Question: I want to make my TextArea's background opaque. I'm using swing gui forms at netbeans.
I want to overlap the instructions infront of the image (<URL>.
Can you help me figure out what the problem is?

here's the code:
'''
import java.awt.Color;
import javax.swing.ImageIcon;
import javax.swing.JFrame;
public class About extends javax.swing.JDialog {
public About(JFrame owner) {
super(owner, true);
initComponents();
setSize(500, 500);
setLocation(300, 120);
getContentPane().setBackground(Color.getHSBColor(204, 204, 255));
jLabel1.setIcon(new ImageIcon("HangmanStartlight.jpg"));
}
@SuppressWarnings("unchecked")
// <editor-fold defaultstate="collapsed" desc="Generated Code">
private void initComponents() {
jTabbedPane1 = new javax.swing.JTabbedPane();
jLayeredPane1 = new javax.swing.JLayeredPane();
jLabel1 = new javax.swing.JLabel();
jScrollPane1 = new javax.swing.JScrollPane();
jTextArea1 = new javax.swing.JTextArea();
setDefaultCloseOperation(javax.swing.WindowConstants.DISPOSE_ON_CLOSE);
jLabel1.setText("jLabel1");
jLabel1.setBounds(0, 0, 420, 290);
jLayeredPane1.add(jLabel1, javax.swing.JLayeredPane.DEFAULT_LAYER);
jTextArea1.setColumns(20);
jTextArea1.setFont(new java.awt.Font("Microsoft Sans Serif", 1, 14)); // NOI18N
jTextArea1.setForeground(new java.awt.Color(51, 0, 51));
jTextArea1.setRows(5);
jTextArea1.setText("Hangman
Guess the "HIDDEN PHRASE" to proceed to the next
level. Hangman is filled with several words,
presented in random order each time you play.
hOw To pLay!!!
You can select letters by clicking on the letter buttons
shown at the window.
Be very careful! 'coz you are only allowed 10 wrong
guesses per puzzle.
You will at the corner Top-Left of the window your
"Name", your "Score", your "Level", your "Lives Left"
and also the "Life Line" which you can use as a Hint.
Enjoy Playing and Have Fun :)");
jTextArea1.setWrapStyleWord(true);
jScrollPane1.setViewportView(jTextArea1);
jScrollPane1.setBounds(0, 0, 420, 280);
jLayeredPane1.add(jScrollPane1, javax.swing.JLayeredPane.DEFAULT_LAYER);
jTabbedPane1.addTab("tab1", jLayeredPane1);
javax.swing.GroupLayout layout = new javax.swing.GroupLayout(getContentPane());
getContentPane().setLayout(layout);
layout.setHorizontalGroup(
layout.createParallelGroup(javax.swing.GroupLayout.Alignment.LEADING)
.addGroup(layout.createSequentialGroup()
.addGap(26, 26, 26)
.addComponent(jTabbedPane1, javax.swing.GroupLayout.PREFERRED_SIZE, 427, javax.swing.GroupLayout.PREFERRED_SIZE)
.addContainerGap(39, Short.MAX_VALUE))
);
layout.setVerticalGroup(
layout.createParallelGroup(javax.swing.GroupLayout.Alignment.LEADING)
.addGroup(layout.createSequentialGroup()
.addGap(21, 21, 21)
.addComponent(jTabbedPane1, javax.swing.GroupLayout.PREFERRED_SIZE, 313, javax.swing.GroupLayout.PREFERRED_SIZE)
.addContainerGap(128, Short.MAX_VALUE))
);
pack();
}// </editor-fold>
// Variables declaration - do not modify
private javax.swing.JLabel jLabel1;
private javax.swing.JLayeredPane jLayeredPane1;
private javax.swing.JScrollPane jScrollPane1;
private javax.swing.JTabbedPane jTabbedPane1;
private javax.swing.JTextArea jTextArea1;
// End of variables declaration
}
'''
p.s. i am using swing builder/ swing gui forms..
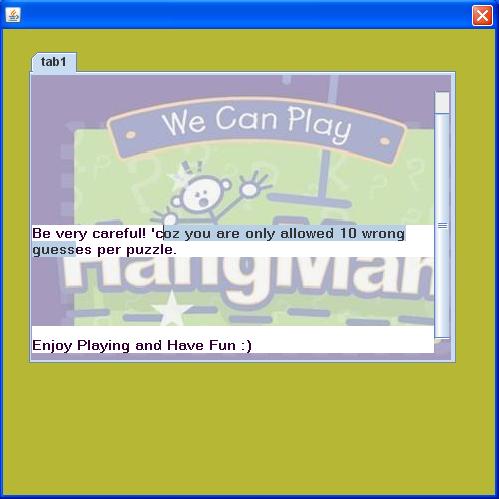
Answer: Try using one of the tips from <URL>.